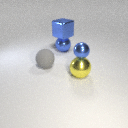
large yellow metal sphere below small blue metal sphere